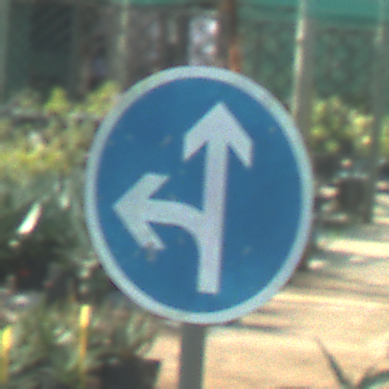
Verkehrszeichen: VorgeschriebeneFahrtrichtungGeradeausOderLinks
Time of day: MorningAfternoon
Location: Roofed (Special)
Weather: PartlyCloudy
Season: NotSpecified
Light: Natural